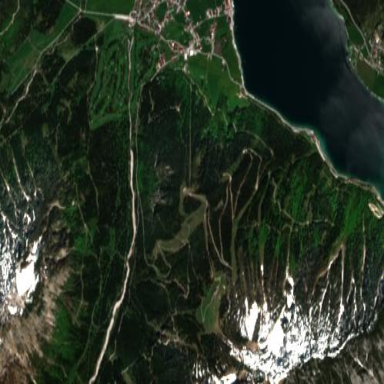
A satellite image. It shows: Area designated for winter sports.